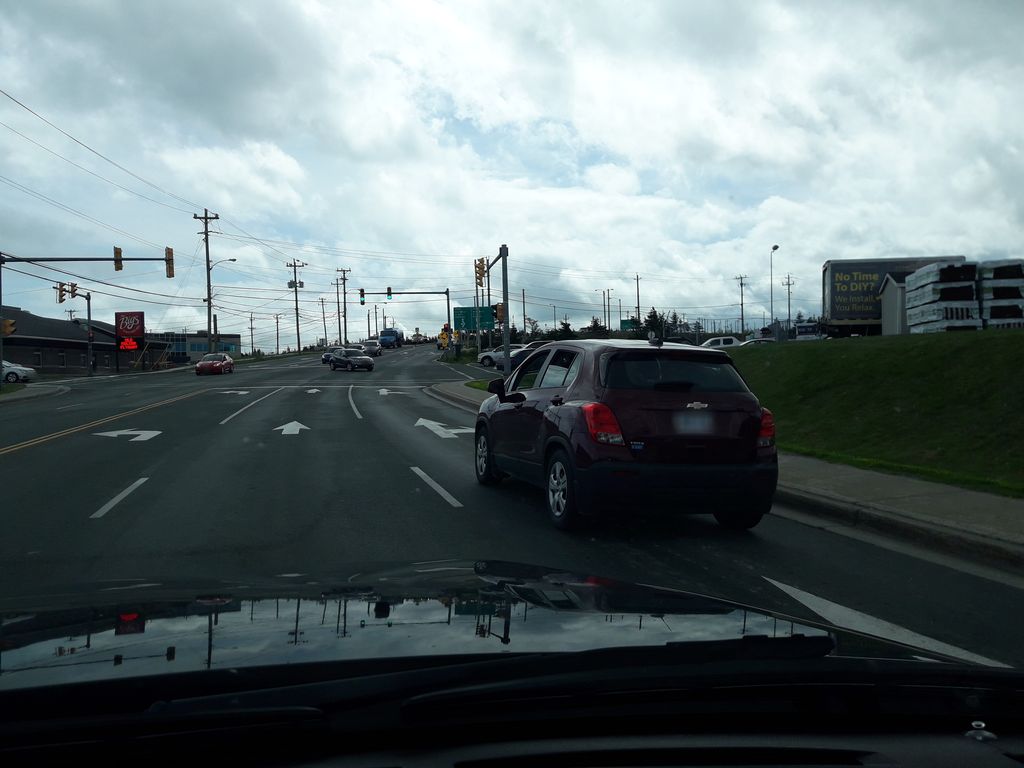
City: st_johns